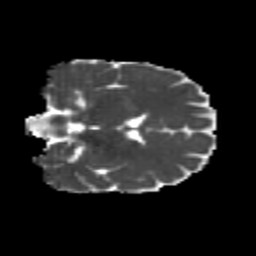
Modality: MD
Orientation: coronal
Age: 24
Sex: male
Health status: healthy
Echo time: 0.074 s